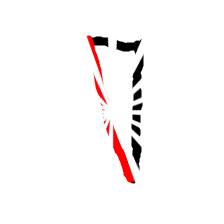
Shape: triangle